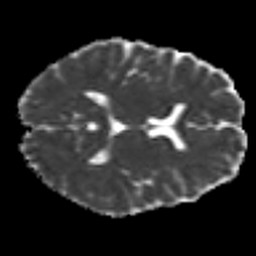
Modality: MD
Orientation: axial
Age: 27
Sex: female
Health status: healthy
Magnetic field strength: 3 T
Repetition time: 9 s
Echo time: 0.093 s